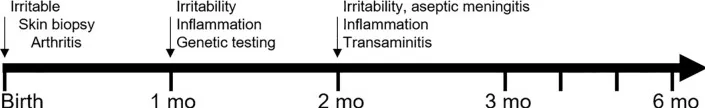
Timeline of clinical events and treatment strategies. mo, month.
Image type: chart (chart)